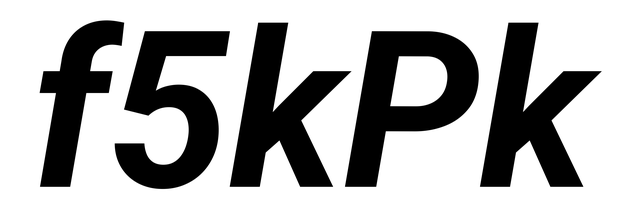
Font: Roboto-Italic_Bold_Italic